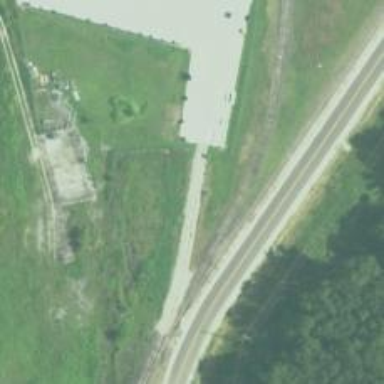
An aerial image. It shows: Disused railway spur.